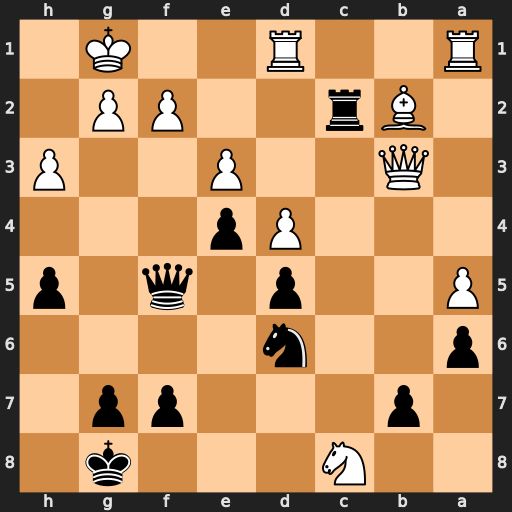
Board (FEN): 2N3k1/1p3pp1/p2n4/P2p1q1p/3Pp3/1Q2P2P/1Br2PP1/R2R2K1
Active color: b
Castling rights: -
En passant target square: -
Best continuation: Qxf2+ Kh2 Qxg2#